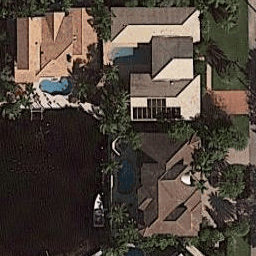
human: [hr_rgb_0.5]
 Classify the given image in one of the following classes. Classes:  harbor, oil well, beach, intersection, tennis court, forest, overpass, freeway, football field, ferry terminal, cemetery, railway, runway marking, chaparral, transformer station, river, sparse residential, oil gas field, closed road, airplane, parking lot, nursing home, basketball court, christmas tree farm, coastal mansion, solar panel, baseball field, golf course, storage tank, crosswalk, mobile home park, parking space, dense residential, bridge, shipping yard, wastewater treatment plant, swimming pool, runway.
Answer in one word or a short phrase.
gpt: coastal mansion